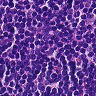
Metastatic tissue present: no